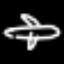
Label: airplane